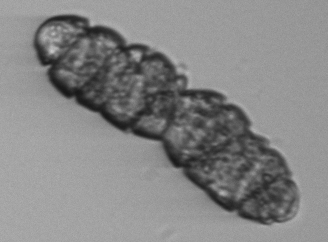
Label: Margalefidinium